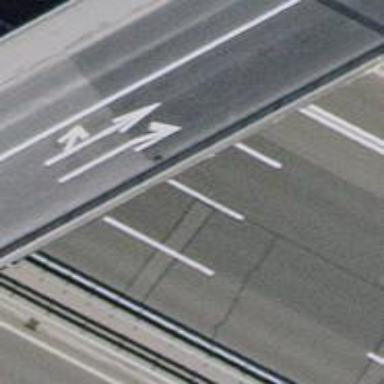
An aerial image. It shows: Asphalt motorway.